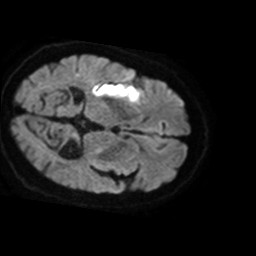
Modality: TRACE
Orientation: axial
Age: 76
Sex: female
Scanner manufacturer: philips
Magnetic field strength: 1.5 T
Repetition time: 3.686 s
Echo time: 0.09411 s